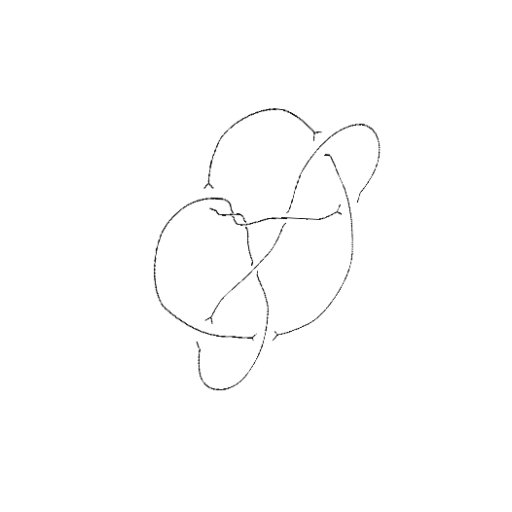
Crossing number: 9